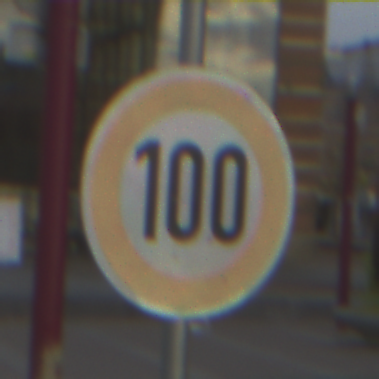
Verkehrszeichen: Geschwindigkeit100
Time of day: MorningAfternoon
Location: Outdoor (Suburban)
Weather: PartlyCloudy
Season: NotSpecified
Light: Natural